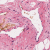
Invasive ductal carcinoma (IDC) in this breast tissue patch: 0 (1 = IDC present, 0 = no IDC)